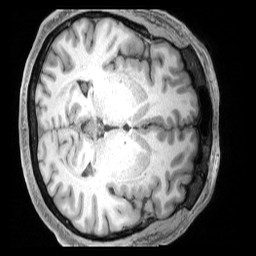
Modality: T1w
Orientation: axial
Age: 45
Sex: male
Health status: ill
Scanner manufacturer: siemens
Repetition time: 2.4 s
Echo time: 0.00231 s